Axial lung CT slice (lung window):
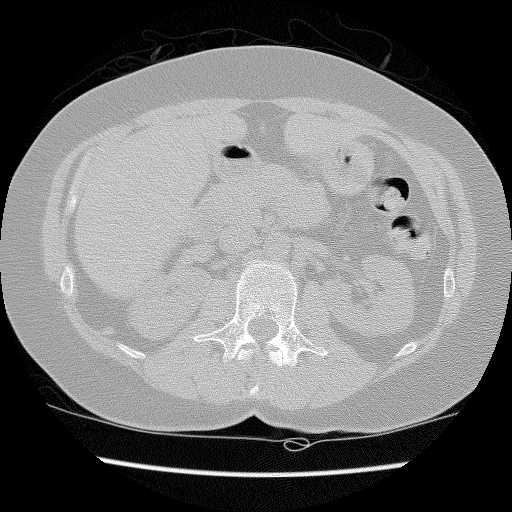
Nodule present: no